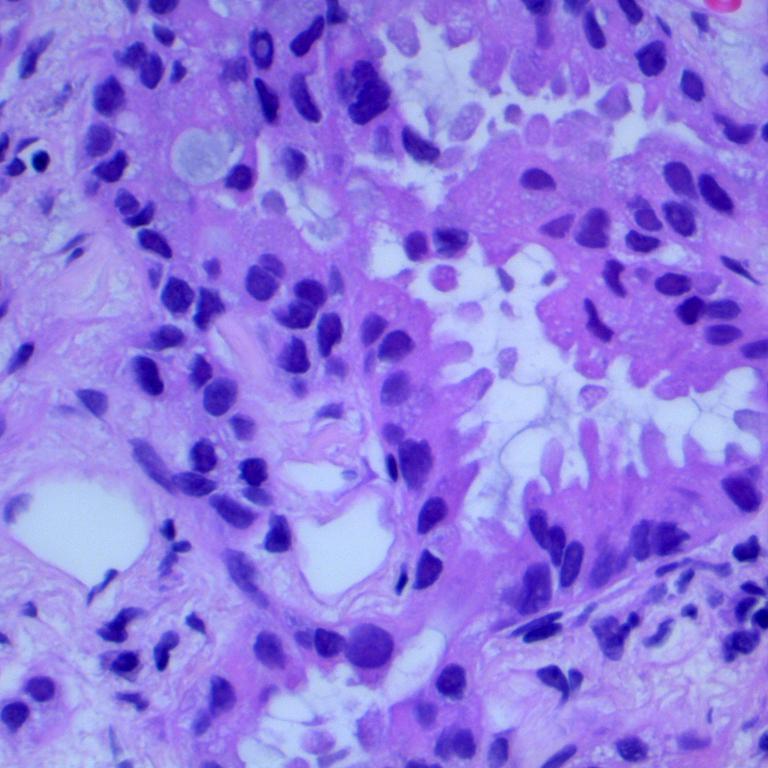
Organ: lung
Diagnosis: adenocarcinomas